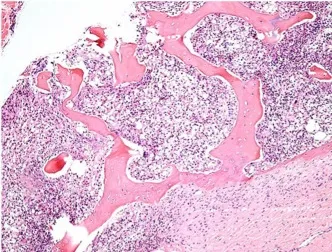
Patient 2 bone marrow biopsy. Panel of microphotographs from bone marrow trephine biopsy of patient 2 of LCH indicating BM infiltration by Langerhans Cells: (A) Bone marrow trephine biopsy showing a patchy infiltration of Langerhans cells and some eosinophils (Hematoxylin and Eosin stain, magnification 100X).
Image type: pathology (h&e)